Question: I want to create this view. But I don't know how to make this kind of button, is it feasible with C#? If so, Please help me.

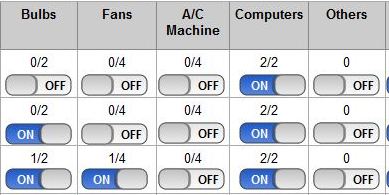
Answer: For a ListView you can get something that looks like your image by
- 'Text''Tags''Item/Subitem'- 'ListView'- 'Bitmaps'- 'MouseDown'
<URL>
Here is the code for owner-drawing.
'''
private void listView3_DrawItem(object sender, DrawListViewItemEventArgs e)
{
Rectangle textBounds = e.Bounds; textBounds.Height /= 2;
e.Graphics.DrawImage(e.Item.Text == "True" ? bmpOn : bmpOff, e.Bounds.Location);
TextRenderer.DrawText(e.Graphics, e.Item.Tag.ToString(),
Font, textBounds, Color.Black, TFFcenter);
}
private void listView3_DrawSubItem(object sender, DrawListViewSubItemEventArgs e)
{
Rectangle textBounds = e.Bounds; textBounds.Height /= 2;
e.Graphics.DrawImage(e.SubItem.Text == "True" ? bmpOn : bmpOff, e.Bounds.Location);
TextRenderer.DrawText(e.Graphics, e.SubItem.Tag.ToString(),
Font, textBounds, Color.Black, TFFcenter);
}
private void listView3_DrawColumnHeader(object sender, DrawListViewColumnHeaderEventArgs e)
{
e.DrawDefault = true;
}
'''
The code to process clicking on a 'ListView' is simple but not obvious:
'''
private void listView3_MouseDown(object sender, MouseEventArgs e)
{
ListViewHitTestInfo HI = listView3.HitTest(e.Location);
if (HI.SubItem != null) HI.SubItem.Text = HI.SubItem.Text == "True" ? "False" : "True";
else if (HI.Item != null) HI.Item.Text = HI.Item.Text == "True" ? "False" : "True";
}
'''
The 'DrawText' call uses 'TextFormatFlags' to center the text in the upper half:
'''
TextFormatFlags TFFcenter =
TextFormatFlags.HorizontalCenter | TextFormatFlags.VerticalCenter;
'''
The trick is in preparing the whole 'ListView'.
For my test I used this routine:
'''
ImageList il = new ImageList();
il.ImageSize = new Size(1, bmpOff.Height);
listView3.SmallImageList = il;
for (int c = 0; c < listView3.Columns.Count; c++)
listView3.Columns[c].Width = bmpOff.Width;
for (int i = 0; i < listView3.Columns.Count; i++)
{
ListViewItem lvi = new ListViewItem( (i % 2 == 0).ToString() );
for (int c = 0; c < 5; c++)
{
lvi.SubItems.Add( ( (c+i) % 2 == 0).ToString());
lvi.SubItems[c].Tag = "3/7";
}
lvi.Tag = "3/7";
listView3.Items.Add(lvi);
}
listView3.Width = listView3.Columns.Count * bmpOff.Width + 4;
'''
Note how I use a dummy 'ImageList' to enforce the 'Item' heights..but while you're at it, it is probably a better idea to add the 'ImageList' in the Designer and store the 'Bitmaps' in it..
When you want to access/change the text displayed above the buttons you need to use the 'Tag' of each 'Item/Subitem'..!
It is also possible to use a 'DataGridView' and get the same look by cell painting it.
Note that none of the solutions lends itself well to databinding as you have too many data to bind per item/cell!